Question: I would like to rename "Recently view products" to "Recently view".

Can you please guide me where to look? Magento database is huge, so any ideas?
Thank you!
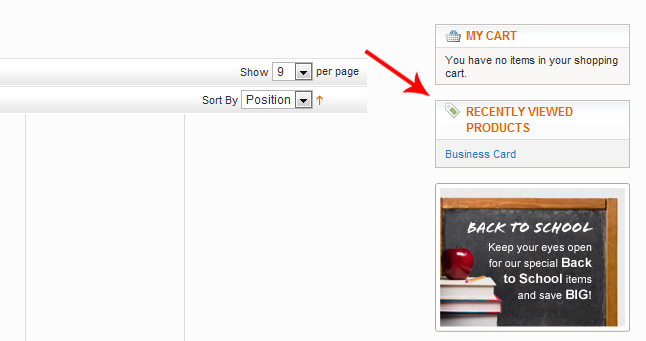
Answer: You can easily do this by adding a locale folder with a region-appropriate subfolder which contains a file named translate.csv to your custom theme, e.g.
'''
app/design/frontend/your_pkg/your_theme/locale/en_US/translate.csv
'''
where 'en_US' is the language setting you've set in the admin for your store. This plain-text file should have the following line in it: '"Recently Viewed Products","Recently Viewed"'
You will need to refresh the translation cache after doing this.